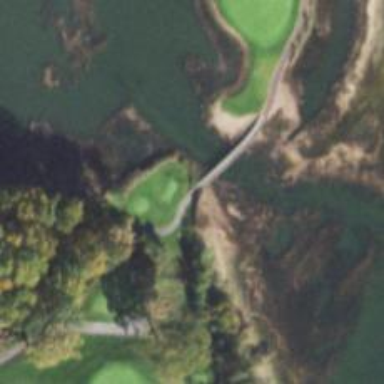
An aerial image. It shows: Path on bridge designed for golf carts.